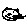
Label: cat